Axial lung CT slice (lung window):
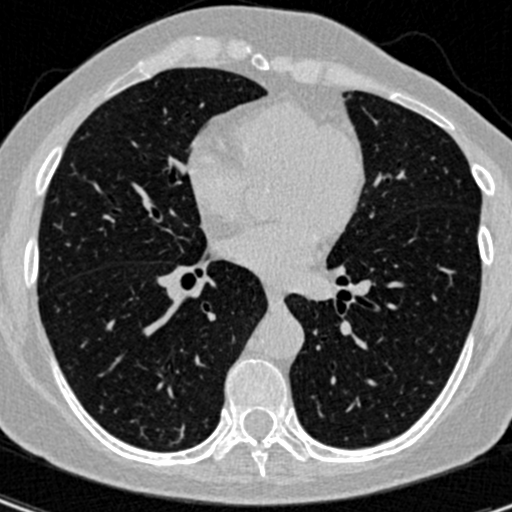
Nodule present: no